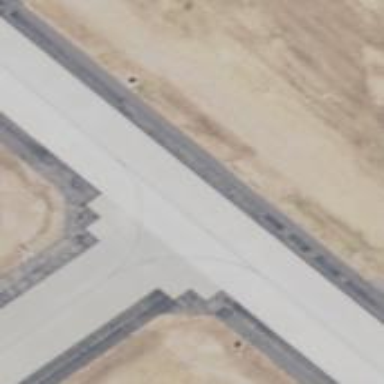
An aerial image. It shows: View of taxiway at the airport.